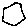
Label: hexagon